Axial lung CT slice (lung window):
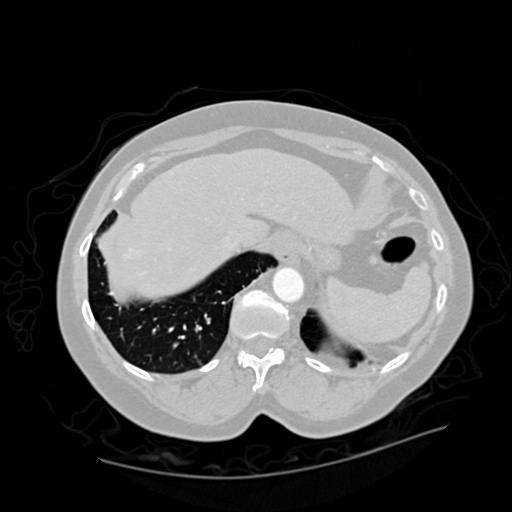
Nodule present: no